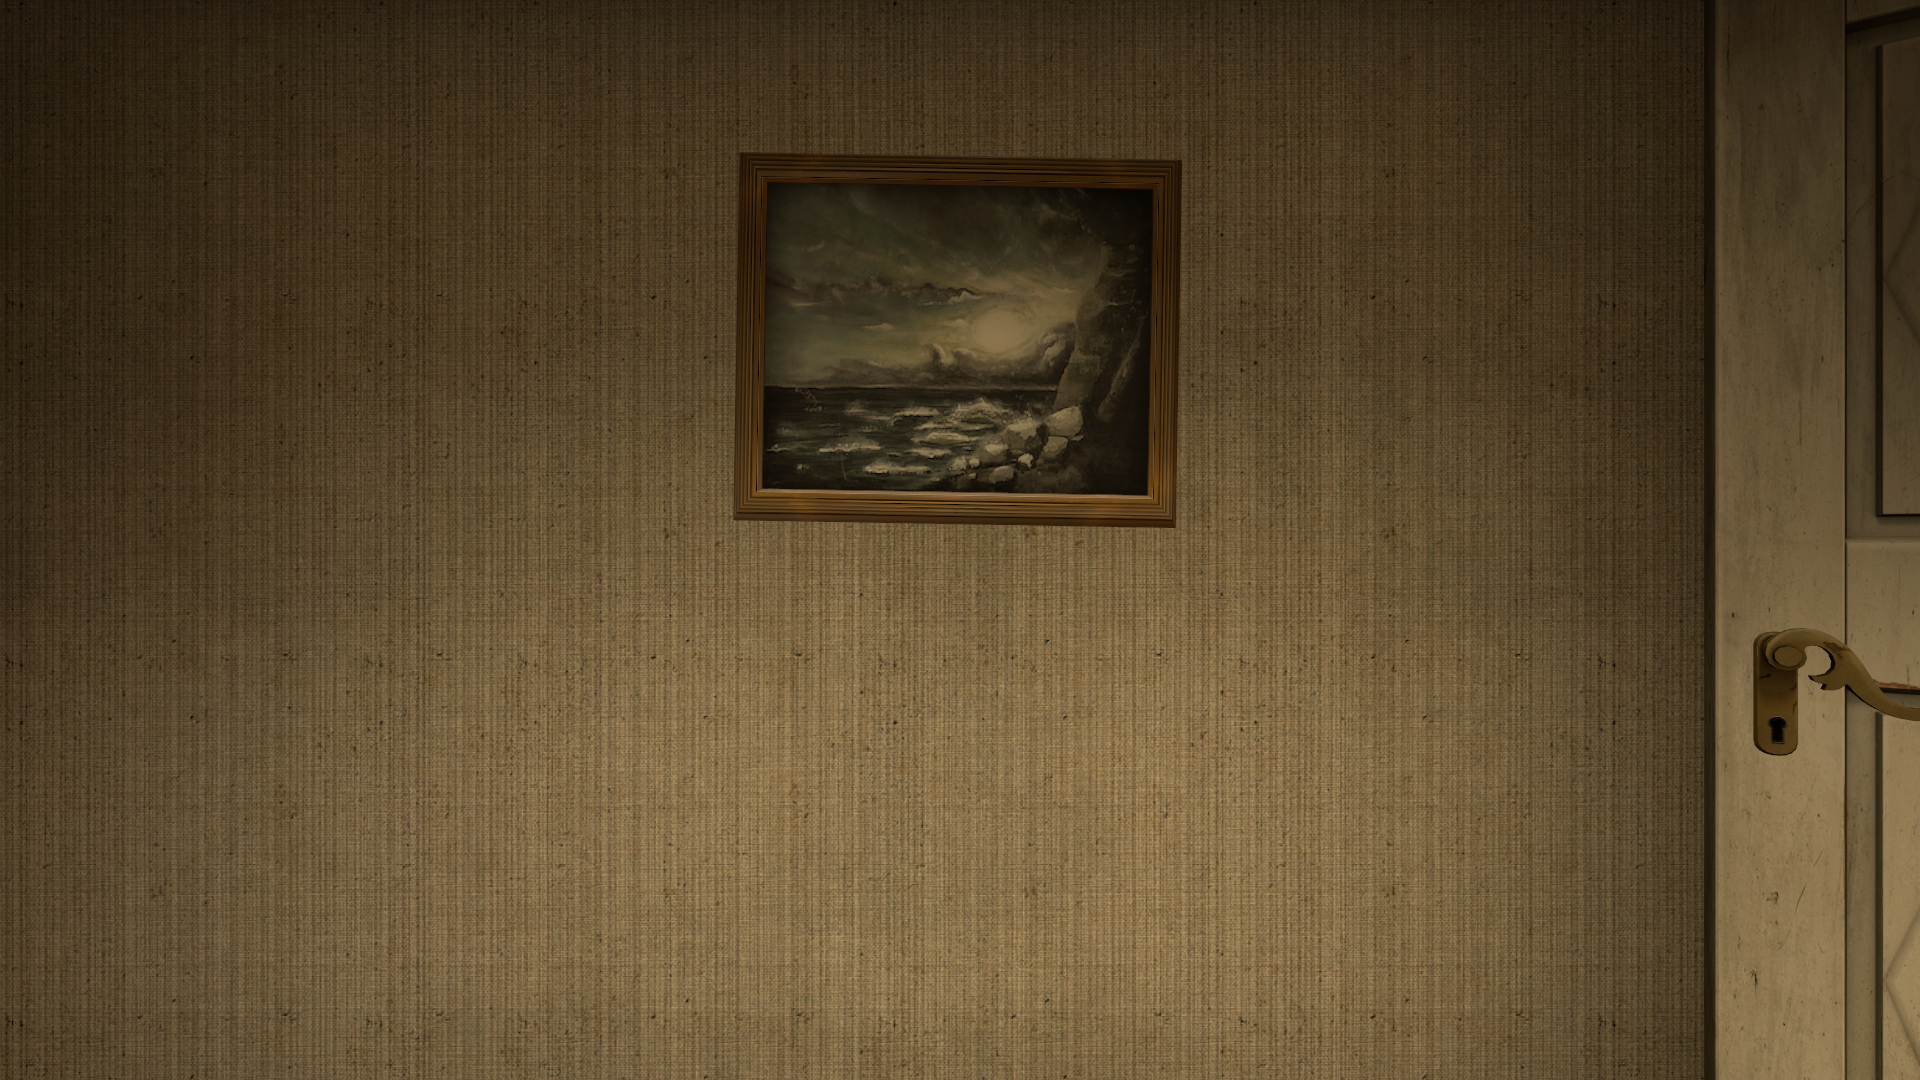
Map: de_inferno